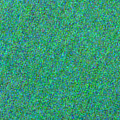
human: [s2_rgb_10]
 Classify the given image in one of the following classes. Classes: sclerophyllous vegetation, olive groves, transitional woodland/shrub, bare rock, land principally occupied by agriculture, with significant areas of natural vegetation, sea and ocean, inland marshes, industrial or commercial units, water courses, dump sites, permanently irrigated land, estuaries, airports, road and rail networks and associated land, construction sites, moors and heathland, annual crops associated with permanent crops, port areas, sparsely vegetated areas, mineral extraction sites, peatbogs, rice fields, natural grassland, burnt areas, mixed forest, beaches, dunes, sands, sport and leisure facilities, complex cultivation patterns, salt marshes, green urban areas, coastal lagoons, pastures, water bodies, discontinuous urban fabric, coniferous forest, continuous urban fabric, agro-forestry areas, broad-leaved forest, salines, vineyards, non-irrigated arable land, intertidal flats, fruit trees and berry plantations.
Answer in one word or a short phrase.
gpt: sea and ocean